Question: I'm trying to make the buttons in this '.input-group' justified (take up the full width available to them). I can't seem to get it right.
### Code:
'''
<div class="form-group">
<div class="input-group">
<span class="input-group-addon">@Html.LabelFor(Function(m) m.PageData.GenderID, htmlAttributes:=New With {.class = "control-label"})
</span>
<div class="btn-group btn-group-justified" data-toggle="buttons">
<div class="input-group-btn input-group-justified">
<label class="btn btn-default @(If(0=Model.PageData.GenderID,"active",string.empty))">
@Html.RadioButton("PageData.GenderID", 0, (0 = Model.PageData.GenderID), htmlAttributes:=New With {.id = "gender_none"})
Undisclosed
</label>
<label class="btn btn-default @(If(1=Model.PageData.GenderID,"active",string.empty))">
@Html.RadioButton("PageData.GenderID", 1, (1 = Model.PageData.GenderID), htmlAttributes:=New With {.id = "gender_female"})
Female
</label>
<label class="btn btn-default @(If(2=Model.PageData.GenderID,"active",string.empty))">
@Html.RadioButton("PageData.GenderID", 2, (2 = Model.PageData.GenderID), htmlAttributes:=New With {.id = "gender_male"})
Male
</label>
</div>
</div>
<span class="input-group-btn">
<button type="button" class="btn btn-default" data-toggle="popover" data-for="@Html.IdFor(Function(m) m.PageData.GenderID)">
<span class="glyphicon glyphicon-question-sign"></span></button>
</span>
</div>
</div>
'''
This results in a gap as you can see in the picture.

### What I would like
I would like the gap to be gone and the 3 gender buttons to fill the space between the label and the question-mark button.
Alternatively, it would be ok for the gender label to grow big enough to scoot the 3 buttons over.. but simply setting the width doesn't seem right.. there is obviously some kind of disconnect between the gender button group and the end cap question-mark.
I don't know where I am going wrong. Any help is appreciated.
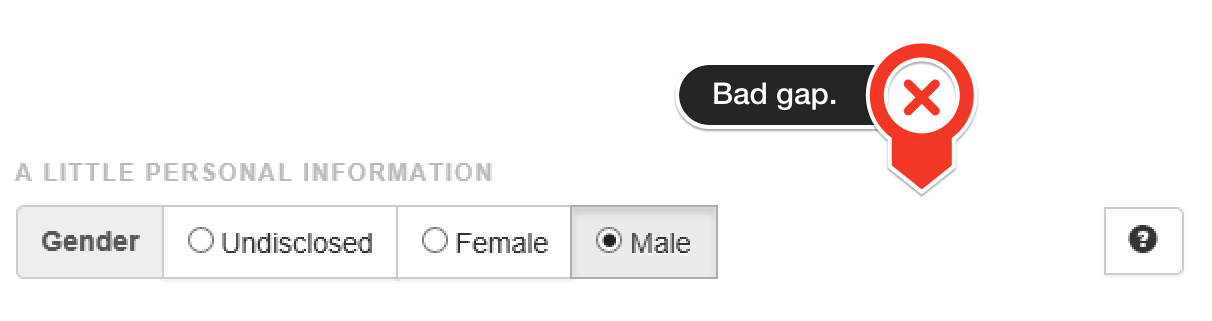
Answer: I have added two classes to your code and styled as follows.
<URL>
'''
.form-group .dtable {
display:table;
width: 100%;
}
.tbcell {
display:table-cell;
width:1%;
}
'''
'''
<div class="form-group">
<div class="input-group">
<span class="input-group-addon">@Html.
</span>
<div class="btn-group btn-group-justified" data-toggle="buttons">
<div class="input-group-btn input-group-justified dtable">
<label class="btn btn-default tbcell @(If(0=Model.PageData.GenderID," active",string.empty))"="">
@Html.
Undisclosed
</label>
<label class="btn btn-default tbcell @(If(1=Model.PageData.GenderID," active",string.empty))"="">
@Html.
Female
</label>
<label class="btn btn-default tbcell @(If(2=Model.PageData.GenderID," active",string.empty))"="">
@Html.
Male
</label>
</div>
</div>
<span class="input-group-btn">
<button type="button" class="btn btn-default" data-toggle="popover" data-for="@Html.IdFor(Function(m) m.PageData.GenderID)">
<span class="glyphicon glyphicon-question-sign"></span></button>
</span>
</div>
</div>
'''